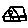
Label: house